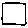
Label: square